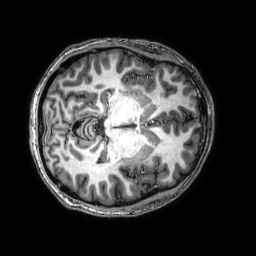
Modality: T1w
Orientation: axial
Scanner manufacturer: philips
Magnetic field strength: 3 T
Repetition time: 0.008 s
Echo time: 0.003551 s